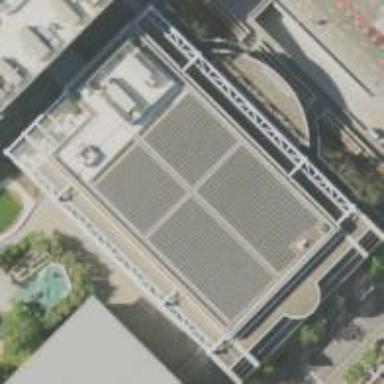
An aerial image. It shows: Conference center building.